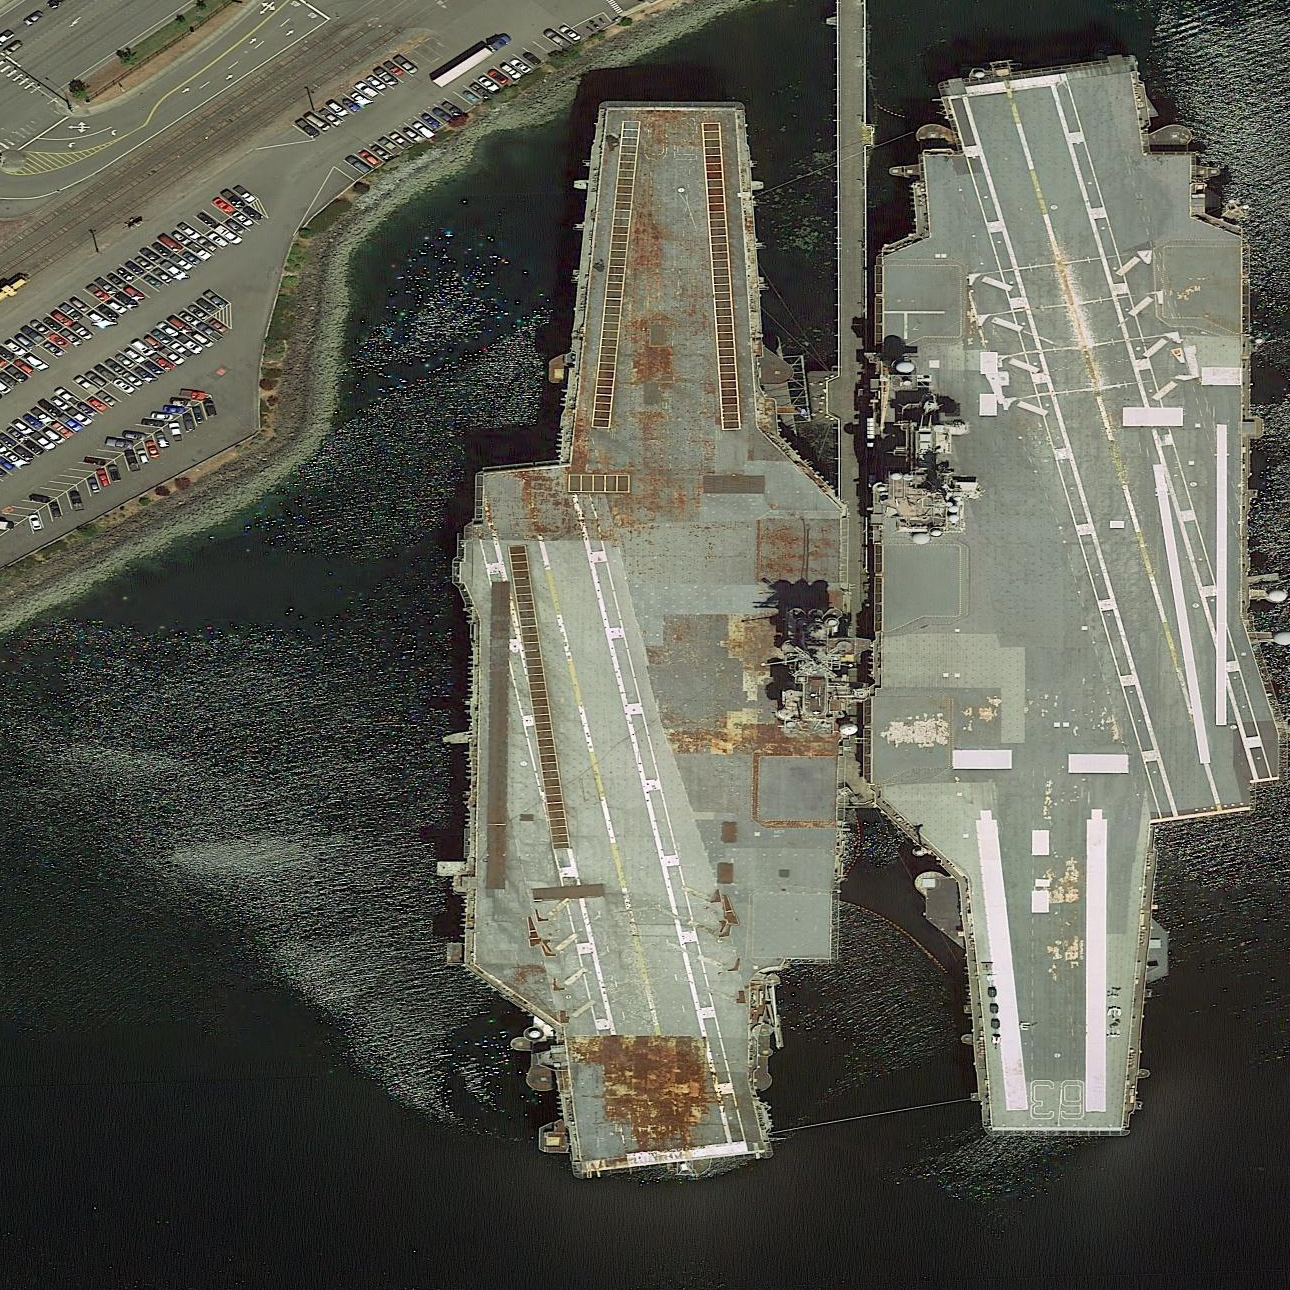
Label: aircraft_carrier